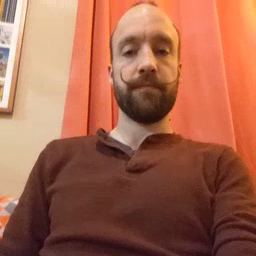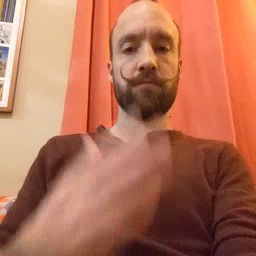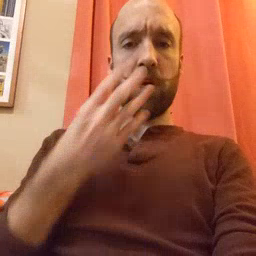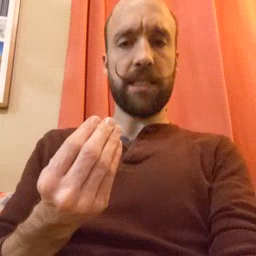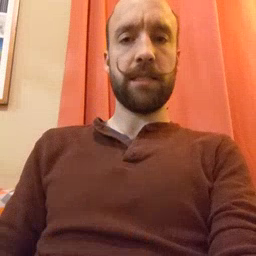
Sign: wet